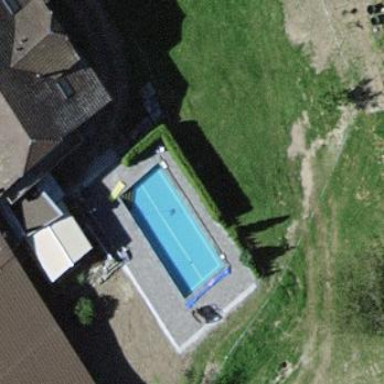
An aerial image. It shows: Swimming pool located in leisure land.